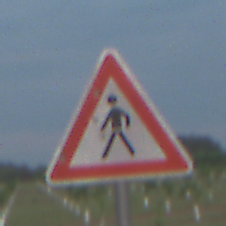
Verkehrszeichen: FussgaengerRechts
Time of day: SunriseSunset
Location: Outdoor (Nature)
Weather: PartlyCloudy
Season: NotSpecified
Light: Natural